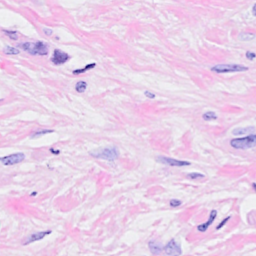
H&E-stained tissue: Breast